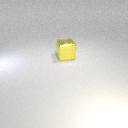
large yellow metal cube